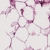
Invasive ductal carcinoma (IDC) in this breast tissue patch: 0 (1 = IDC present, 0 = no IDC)